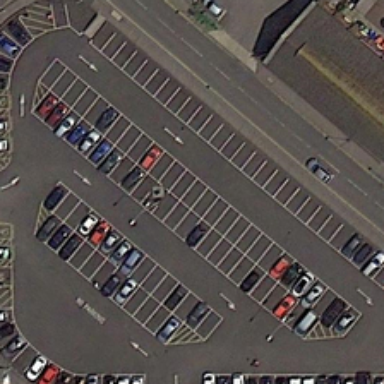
Many cars are in a triangular parking lot near a road .